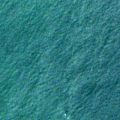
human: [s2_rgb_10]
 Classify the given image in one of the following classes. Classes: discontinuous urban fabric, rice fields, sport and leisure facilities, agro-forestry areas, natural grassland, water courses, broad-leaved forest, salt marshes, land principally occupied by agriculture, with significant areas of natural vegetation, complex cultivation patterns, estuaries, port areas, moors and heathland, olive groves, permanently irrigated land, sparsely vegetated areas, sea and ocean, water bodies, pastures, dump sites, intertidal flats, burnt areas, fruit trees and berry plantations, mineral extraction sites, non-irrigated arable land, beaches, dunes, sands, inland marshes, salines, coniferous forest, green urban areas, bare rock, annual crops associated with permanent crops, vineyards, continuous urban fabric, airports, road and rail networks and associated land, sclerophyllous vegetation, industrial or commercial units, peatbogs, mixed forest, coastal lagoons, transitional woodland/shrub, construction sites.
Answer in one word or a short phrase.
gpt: sea and ocean